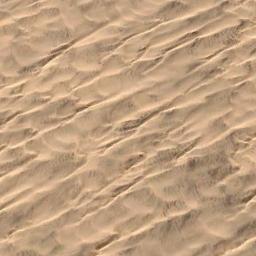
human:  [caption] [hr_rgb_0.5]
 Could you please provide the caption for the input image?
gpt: This is a yellow desert with dense diagonal stripes .

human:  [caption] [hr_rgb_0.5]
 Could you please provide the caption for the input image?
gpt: There are some bare rocks in this desert .

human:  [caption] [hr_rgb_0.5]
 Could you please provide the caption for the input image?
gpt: The desert is full of yellow sand .

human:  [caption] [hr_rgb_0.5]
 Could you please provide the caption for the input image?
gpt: The desert has yellow sand, Some ravines and dunes .

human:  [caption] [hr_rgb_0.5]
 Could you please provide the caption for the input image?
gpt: A yellow desert with patterned stripes .